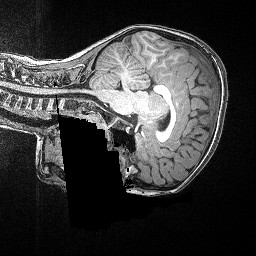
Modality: T1w
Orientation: sagittal
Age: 73
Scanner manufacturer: siemens
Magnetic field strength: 3 T
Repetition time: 2.5 s
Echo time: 0.00347 s